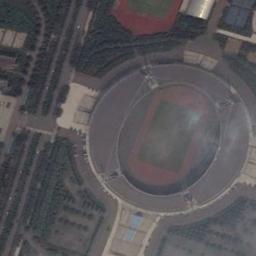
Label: stadium